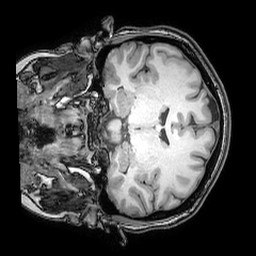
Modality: T1w
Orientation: coronal
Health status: ill
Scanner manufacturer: philips
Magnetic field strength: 3 T
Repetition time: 0.007 s
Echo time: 0.0035 s